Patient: sex M, age 63
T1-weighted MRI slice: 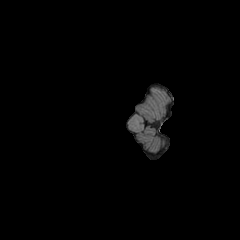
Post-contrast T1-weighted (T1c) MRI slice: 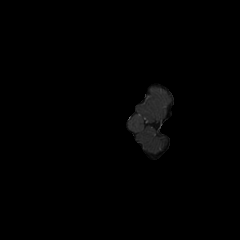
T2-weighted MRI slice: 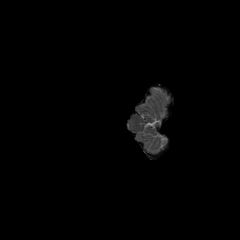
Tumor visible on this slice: no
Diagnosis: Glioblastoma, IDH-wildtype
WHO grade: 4